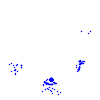
Particle: electron